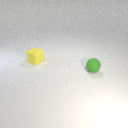
small green rubber sphere to the right of small yellow rubber cube